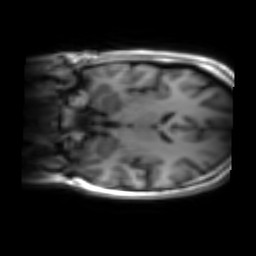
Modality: inplaneT1
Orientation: coronal
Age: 22
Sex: female
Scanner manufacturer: siemens
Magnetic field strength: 3 T
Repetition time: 1.2 s
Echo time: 0.00251 s